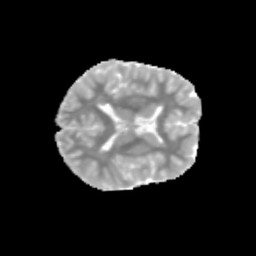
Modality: MD
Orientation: axial
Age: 11
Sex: male
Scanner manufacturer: siemens
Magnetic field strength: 3 T
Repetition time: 3.8 s
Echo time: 0.07 s